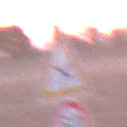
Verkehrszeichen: FlugbetriebRechts
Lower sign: Geschwindigkeit50
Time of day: SunriseSunset
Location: Outdoor (Nature)
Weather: Clear
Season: NotSpecified
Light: Natural